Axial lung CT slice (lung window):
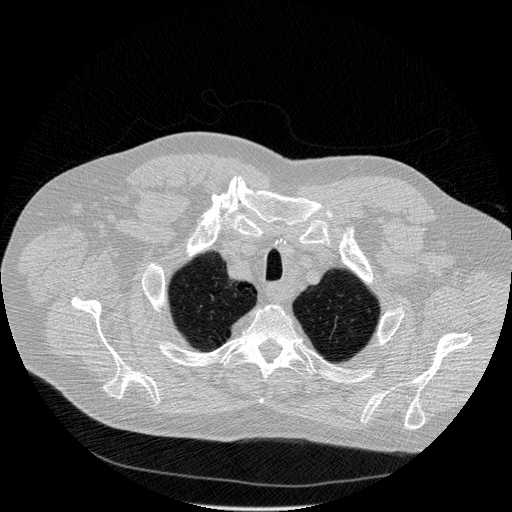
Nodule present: no